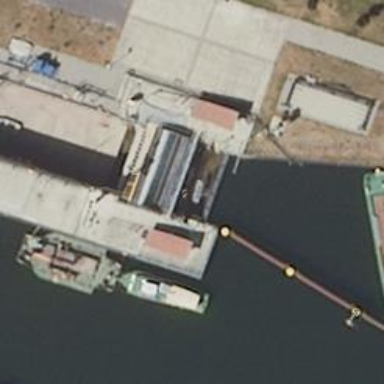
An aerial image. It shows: Lock gate along waterway.